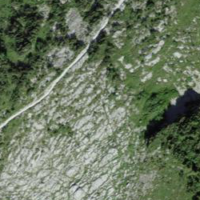
EUNIS habitat code: 32
Species observed at this site:
Saxifraga caesia
Saxifraga aizoides